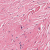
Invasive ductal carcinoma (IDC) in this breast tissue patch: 0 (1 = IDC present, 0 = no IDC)